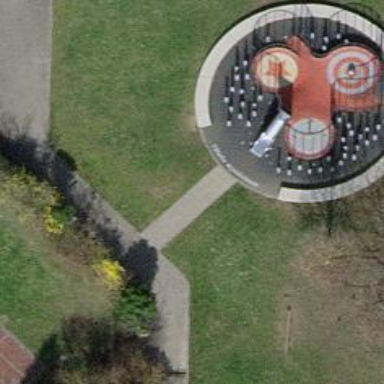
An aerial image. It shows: Playground area for leisure land.